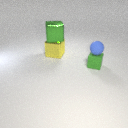
large green metal cube above large yellow metal cube